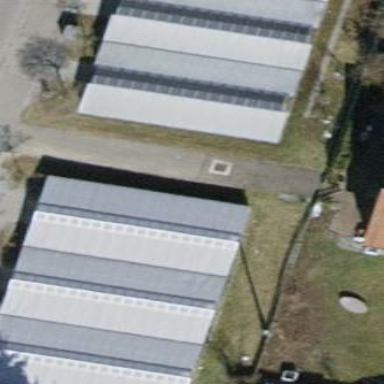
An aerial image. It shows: Bicycle parking shed.